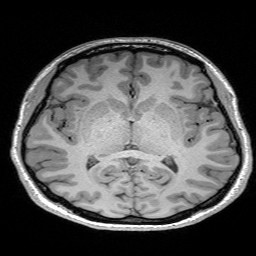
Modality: T1w
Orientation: coronal
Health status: healthy
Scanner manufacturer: siemens
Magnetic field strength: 3 T